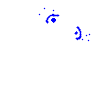
Particle: electron